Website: home-depot
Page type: billing-address
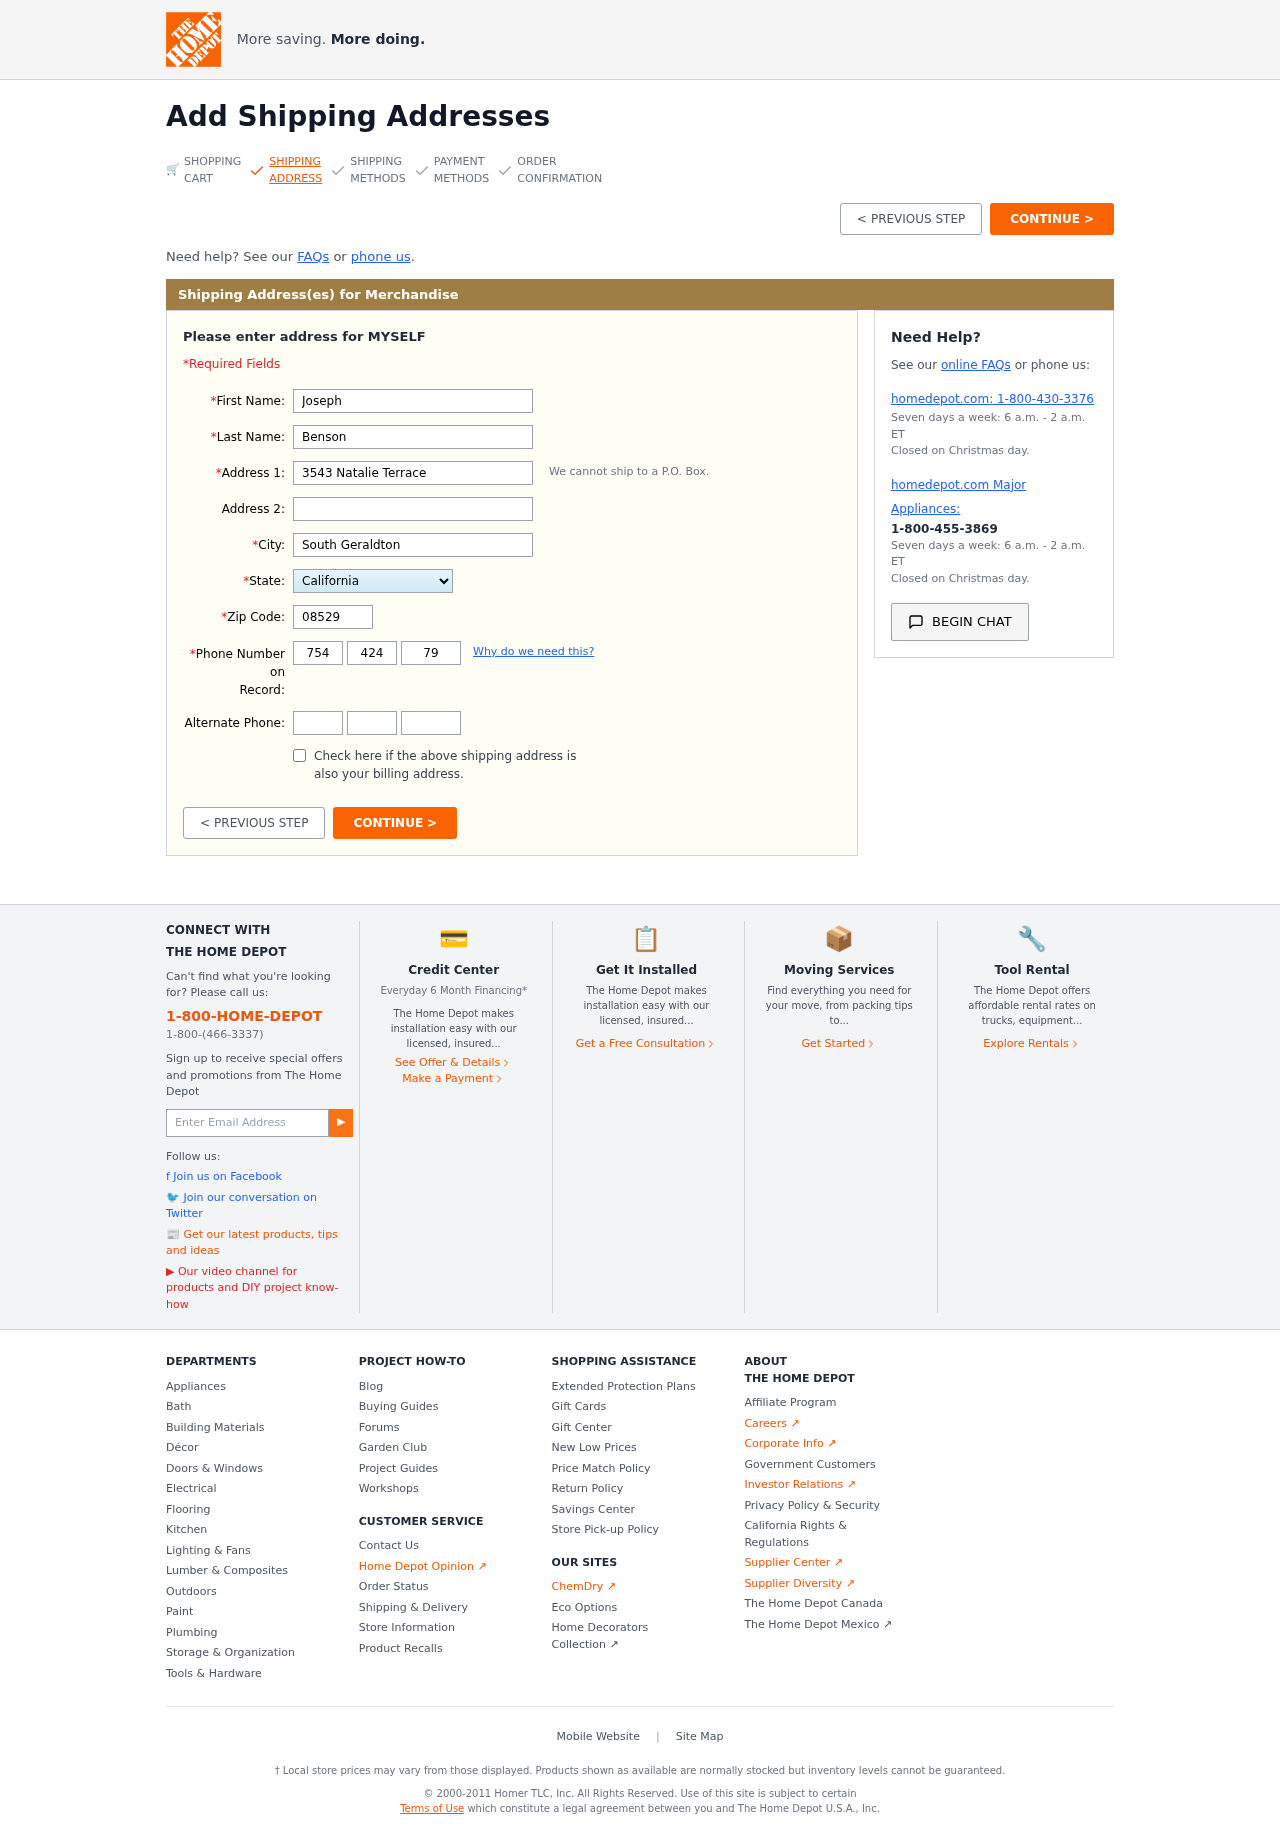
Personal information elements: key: PII_STATE
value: California
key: PII_FIRSTNAME
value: Joseph
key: PII_LASTNAME
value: Benson
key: PII_STREET
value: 3543 Natalie Terrace
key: PII_CITY
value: South Geraldton
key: PII_POSTCODE
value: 08529
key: PII_PHONE_AREA
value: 754
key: PII_PHONE_PREFIX
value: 424
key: PII_PHONE_LINE
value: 7927